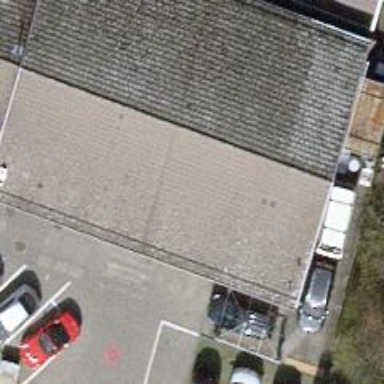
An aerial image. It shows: Car repair shop.